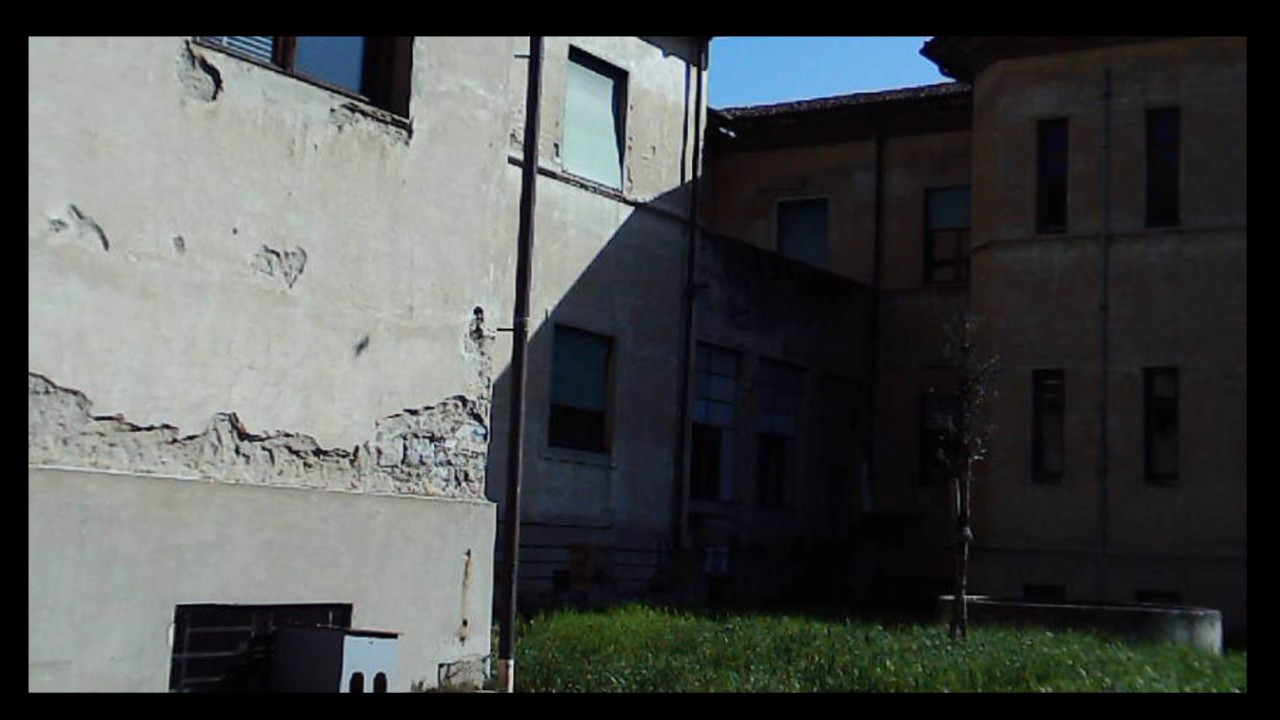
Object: Betafpv air75